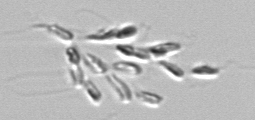
Label: Dinobryon